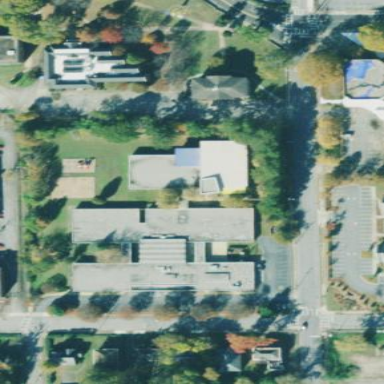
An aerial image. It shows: School building.